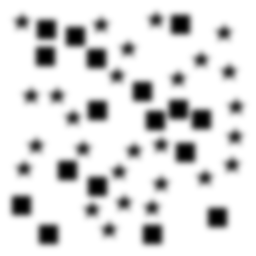
Squares: 17
Triangles: 0
Stars: 27
Total shapes: 44